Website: apple
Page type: account-selection
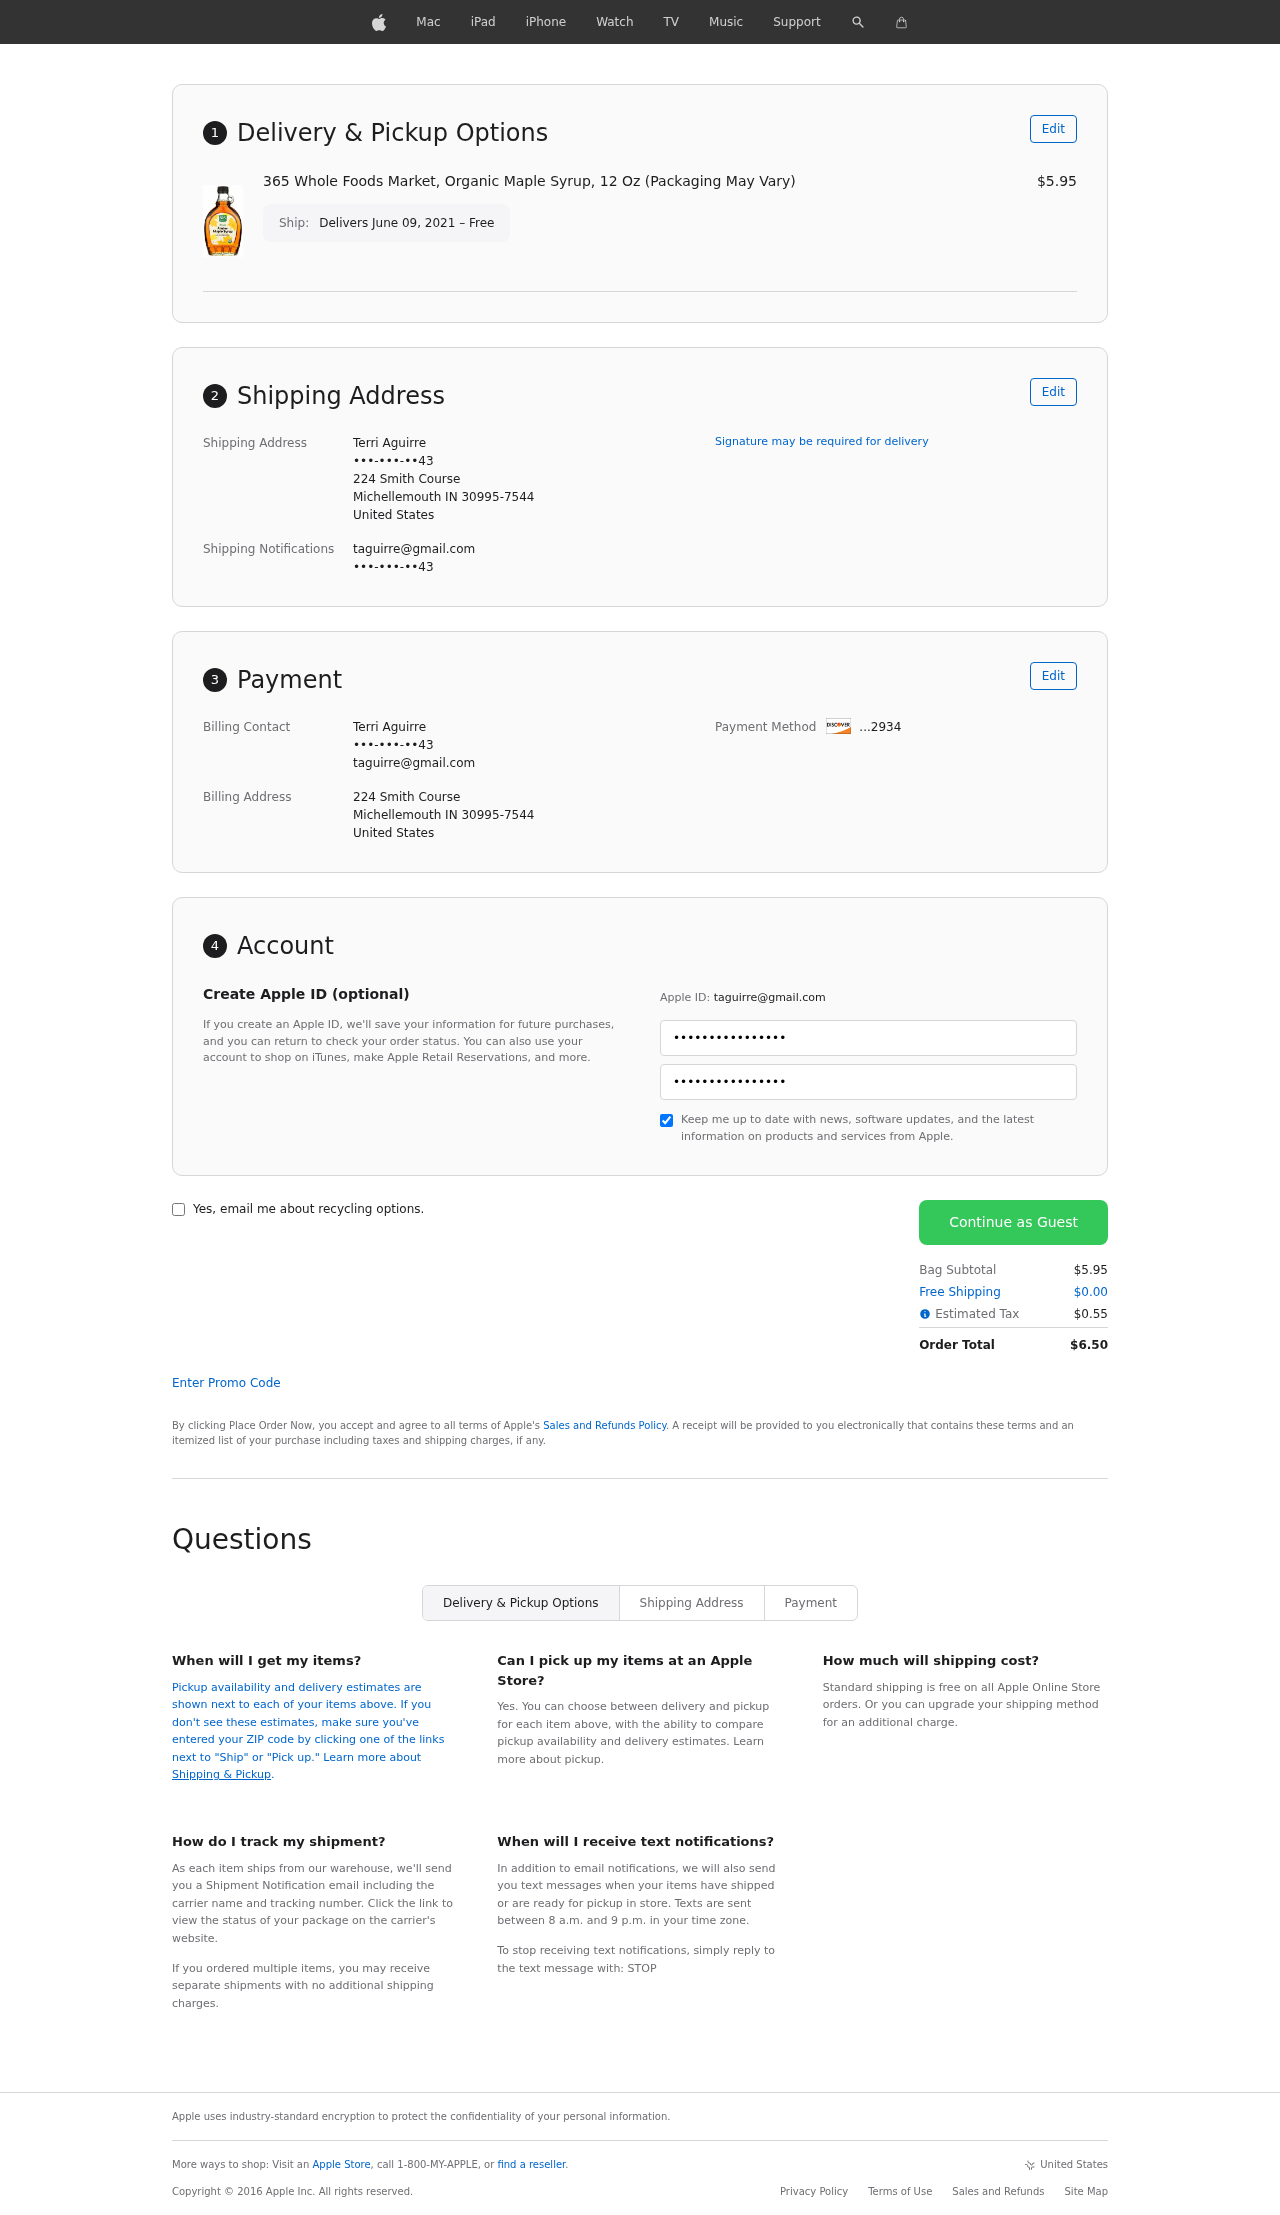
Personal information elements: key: PII_CARD_LAST4
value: ...2934
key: PII_CITY
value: Michellemouth
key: PII_COUNTRY
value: United States
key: PII_EMAIL
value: taguirre@gmail.com
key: PII_FULLNAME
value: Terri Aguirre
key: PII_PHONE
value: •••-•••-••43
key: PII_POSTCODE_FULL
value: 30995-7544
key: PII_POSTCODE_FULL
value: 30995
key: PII_STATE_ABBR
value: IN
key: PII_STREET
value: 224 Smith Course
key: PII_PHONE2
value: •••-•••-••43
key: PII_FIRSTNAME
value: Terri
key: PII_LASTNAME
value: Aguirre
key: PII_FULLNAME2
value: Terri Aguirre
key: PII_FULLNAME3
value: Terri Aguirre
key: PII_FIRSTNAME2
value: Terri
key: PII_FIRSTNAME3
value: Terri
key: PII_LASTNAME2
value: Aguirre
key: PII_LASTNAME3
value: Aguirre
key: PII_FIRSTNAME_DERIVED
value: Terri
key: PII_LASTNAME_DERIVED
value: Aguirre
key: PII_FULLNAME_DERIVED
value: Terri Aguirre
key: PII_NAME_FULL_DERIVED
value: Terri Aguirre
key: PII_PHONE3
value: •••-•••-••43
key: PII_EMAIL2
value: taguirre@gmail.com
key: PII_EMAIL3
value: taguirre@gmail.com
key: PII_POSTCODE
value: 30995
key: PII_POSTCODE_EXT
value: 7544
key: PII_POSTCODE_NUMERIC
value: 30995
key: PII_POSTCODE_EXT_NUMERIC
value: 7544
Product elements: key: PRODUCT1_NAME
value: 365 Whole Foods Market, Organic Maple Syrup, 12 Oz (Packaging May Vary)
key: PRODUCT1_PRICE
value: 5.95
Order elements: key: ORDER_DELIVERY_DATE
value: Delivers June 09, 2021 – Free
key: ORDER_SUBTOTAL
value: $5.95
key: ORDER_SHIPPING_COST
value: $0.00
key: ORDER_TAX
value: $0.55
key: ORDER_TOTAL
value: $6.50